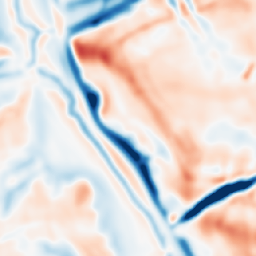
Category: multiscale
Decomposition family: dog
Decomposition parameters: sigma_low: 3
sigma_high: 10
Upsampling method: area
Upsampling parameters: scale: 4
Upsampling scale: 4